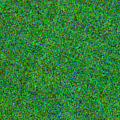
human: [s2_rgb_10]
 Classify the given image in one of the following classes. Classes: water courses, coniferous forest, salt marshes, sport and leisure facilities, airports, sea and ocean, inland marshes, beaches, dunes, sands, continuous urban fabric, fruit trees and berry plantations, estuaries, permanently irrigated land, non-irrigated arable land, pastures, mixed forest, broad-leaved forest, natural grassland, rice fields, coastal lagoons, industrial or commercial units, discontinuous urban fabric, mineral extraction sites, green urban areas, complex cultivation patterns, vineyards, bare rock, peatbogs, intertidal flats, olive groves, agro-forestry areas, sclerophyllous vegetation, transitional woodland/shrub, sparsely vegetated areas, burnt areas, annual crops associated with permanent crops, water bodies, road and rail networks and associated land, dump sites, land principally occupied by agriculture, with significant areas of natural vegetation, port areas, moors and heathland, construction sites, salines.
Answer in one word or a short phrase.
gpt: sea and ocean